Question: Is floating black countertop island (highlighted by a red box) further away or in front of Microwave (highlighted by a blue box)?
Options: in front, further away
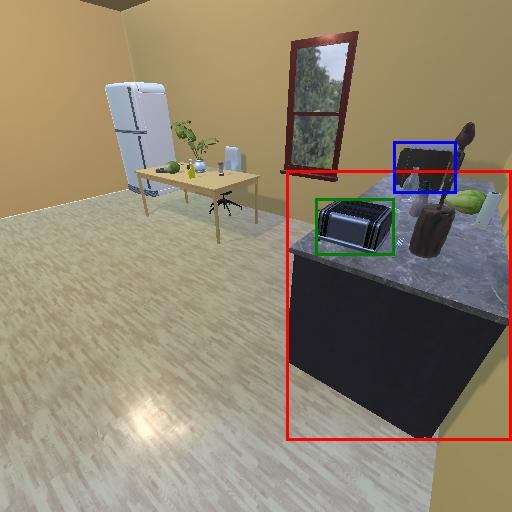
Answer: in front